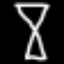
Label: hourglass